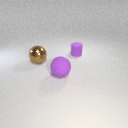
small purple rubber cylinder behind large purple rubber sphere